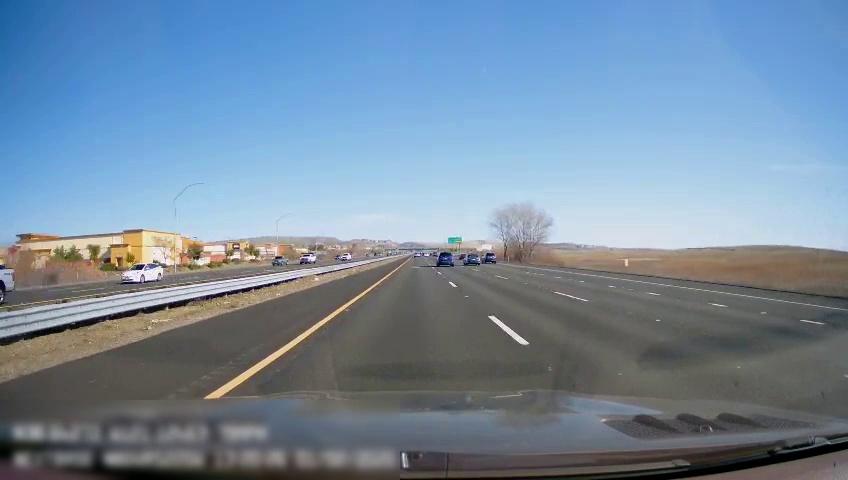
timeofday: Day
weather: Sunny
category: Drivable Space
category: Drivable Space
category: Vehicles | Truck
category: Vehicles | Car
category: Vehicles | Truck
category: Vehicles | Truck
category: Vehicles | Truck
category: Vehicles | Car
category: Vehicles | Car
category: Vehicles | SUV
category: Lanes | Opposite Lane
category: Lanes | Opposite Lane
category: Lanes | Current Lane
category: Lanes | Current Lane
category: Lanes | Alternate Lane
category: Lanes | Alternate Lane
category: Lanes | Alternate Lane
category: Traffic | Signs